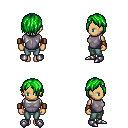
a pixel art fantasy rpg character, female body template, human, tanned skin, steel chest armor, teal pants, green bangs hairstyle, leather bracers, metal boots, four views (front, back, left, right), 2x2 character sprite sheet, small pixel art, hard edges, no anti-aliasing